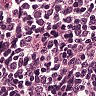
Metastatic tissue present: no